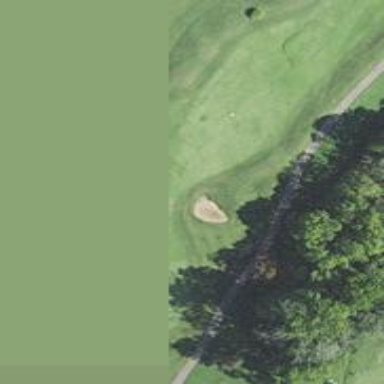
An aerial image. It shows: View of golf hole.